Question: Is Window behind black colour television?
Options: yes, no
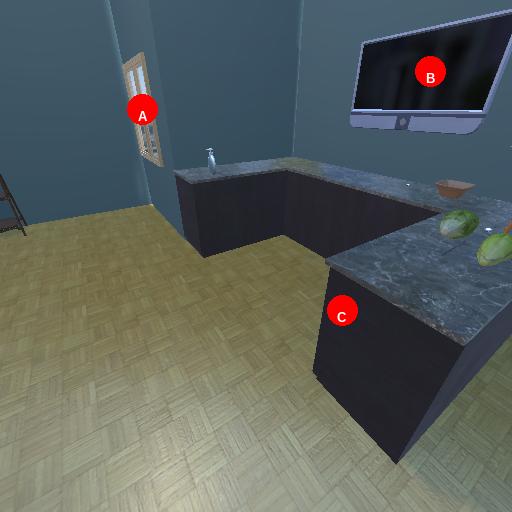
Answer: yes